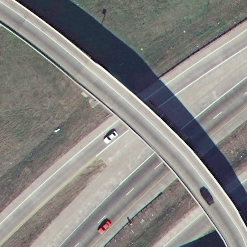
Label: overpass